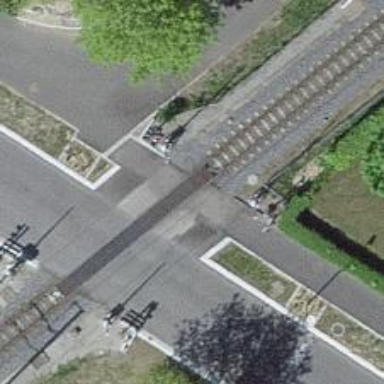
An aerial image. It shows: Railway crossing.